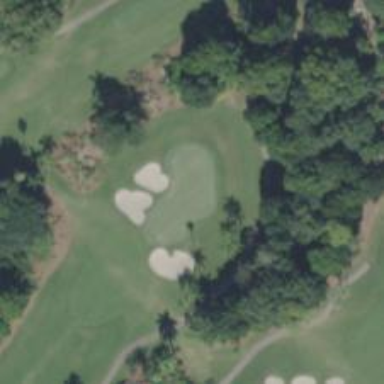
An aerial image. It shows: View of golf hole.